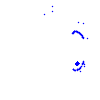
Particle: kaon